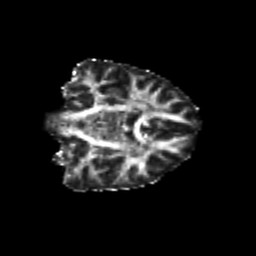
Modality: FA
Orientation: coronal
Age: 22
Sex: female
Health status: healthy
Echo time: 0.074 s